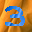
Label: 3